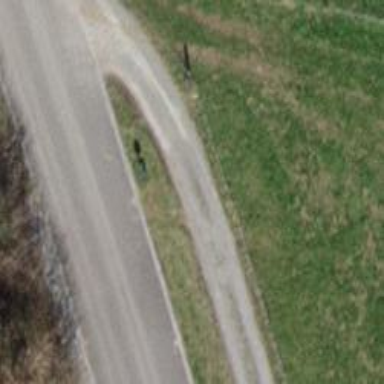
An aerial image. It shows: Compacted driveway serving as service road.